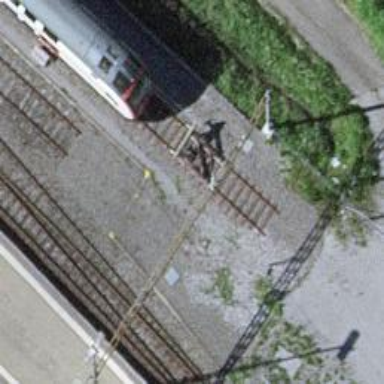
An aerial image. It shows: Railway buffer stop.